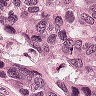
Metastatic tissue present: yes